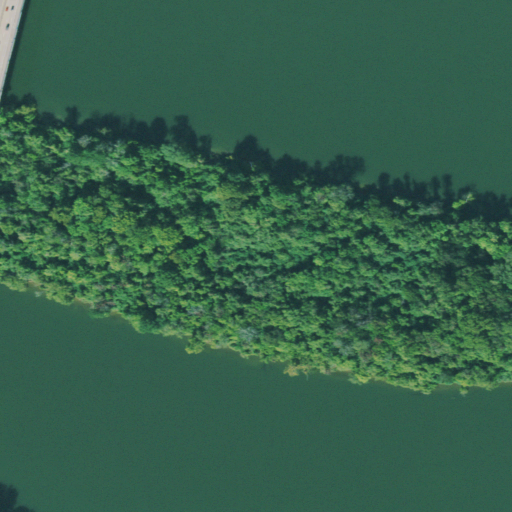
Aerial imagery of island in Tennessee named Maclellan Island containing open water, mixed forest, deciduous forest, open development, high intensity development, woody wetlands, medium intensity development, grassland, and low intensity development